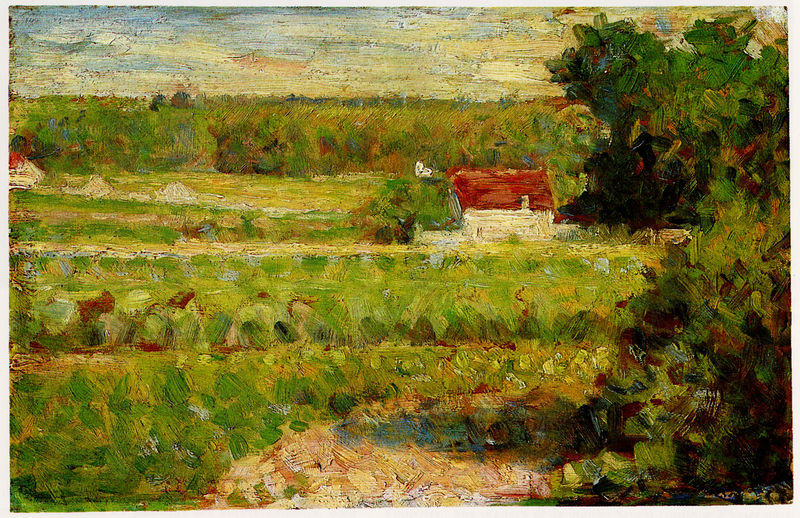
Titel: La Maison au toit rouge
Künstler: Georges Pierre Seurat
Institution: Privatsammlung
Schlagwörter: baum, blau, blätter, gemälde, himmel, laub, schatten, weiß, bäume, gelb, grob, grün, impressionismus, landschaft, ocker, see, bewegung, braun, bunt, frankreich, grau, hell, licht, orange, türkis, dach, gras, haus, rot, weg, wiese, beige, malerei, rahmen, feld, felder, horizont, natur, weide, busch, büsche, hütte, pastos, sonne, sträucher, wege, wiesen, wald, garten, sommer, fassade, korn, farben, fels, sonnenlicht, dorf, hellgrün, bauernhof, hof, idylle, van gogh, bank, häuschen, impressionistisch, manet, frühling, bauer, punkte, gogh, pleinair, pinsel, sonnenschein, landscape, bauernhaus, beete, gehöft, anpflanzung, freiluftmalerei, horizontal, expression, french, wohnen, landstrich, pinselspuren, lebendig, getüncht, gegend, sommerlich, sommerlandschaft, expresionistic, feldwege, grün felder, turn of the century